Field crop: maize
Growth stage: 2
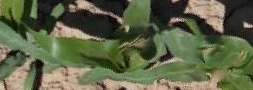
Species: maize